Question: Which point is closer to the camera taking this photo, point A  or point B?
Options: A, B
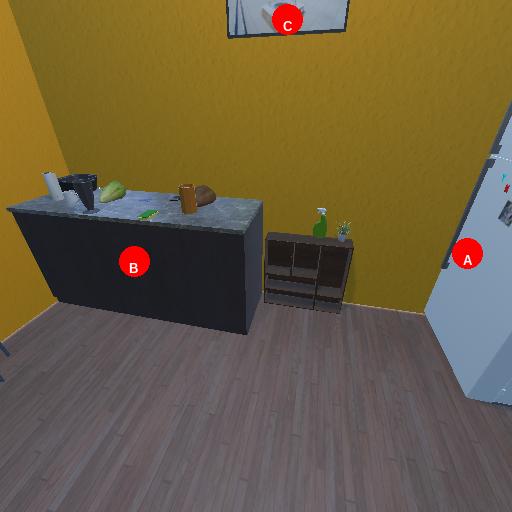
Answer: A